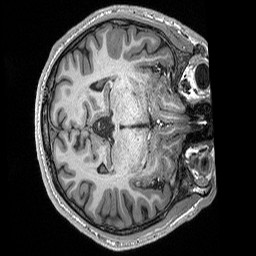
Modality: T1w
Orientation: axial
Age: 18
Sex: male
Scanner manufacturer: siemens
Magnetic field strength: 3 T
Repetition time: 2.3 s
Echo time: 0.00298 s